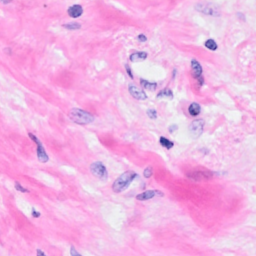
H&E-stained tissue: Breast